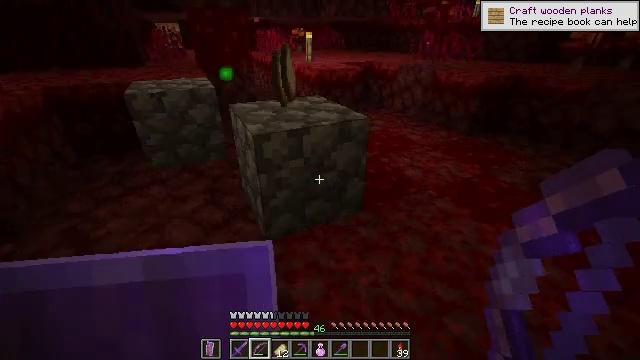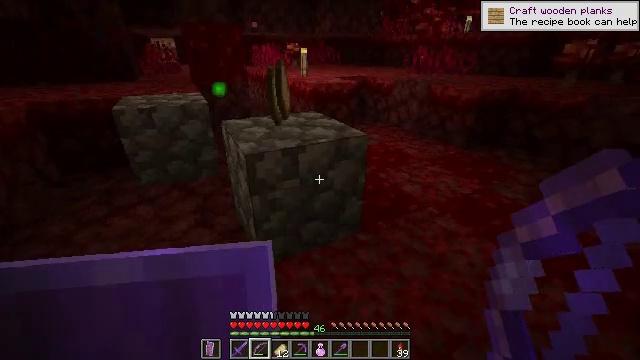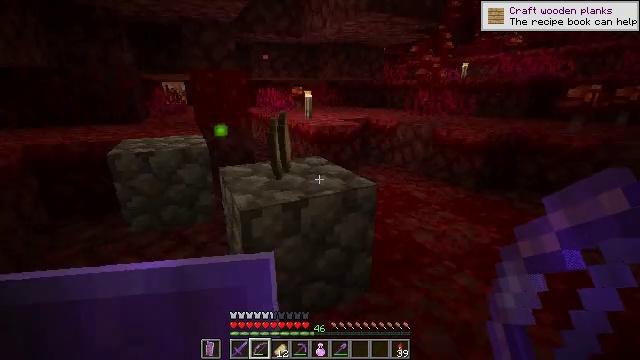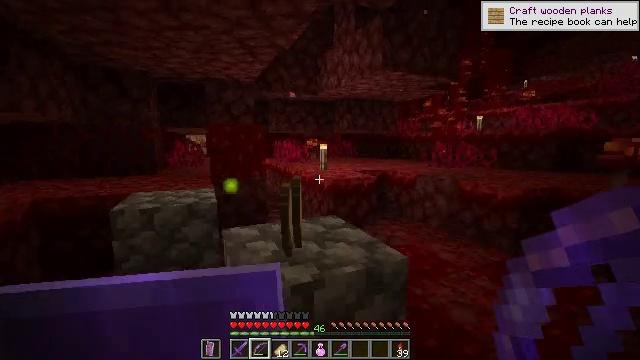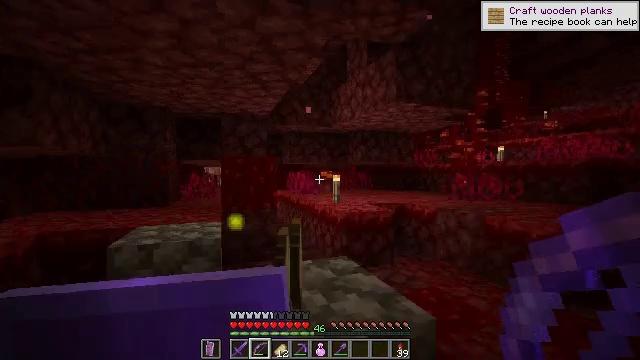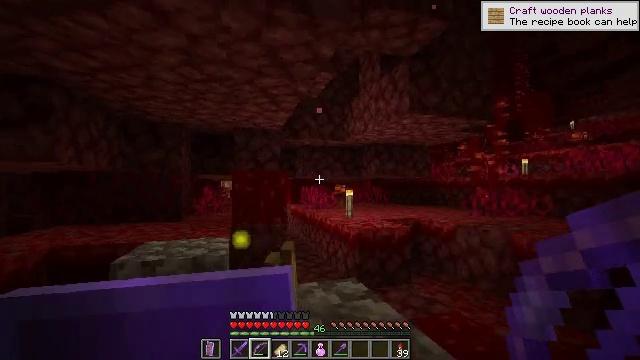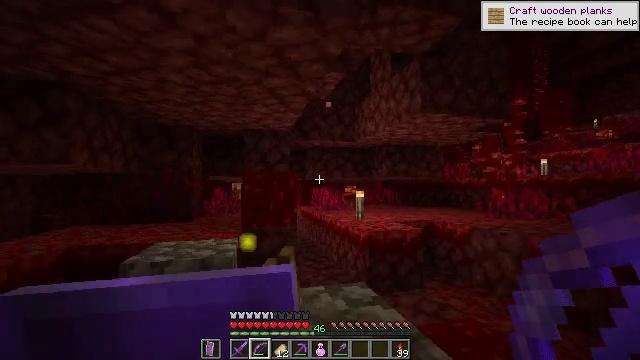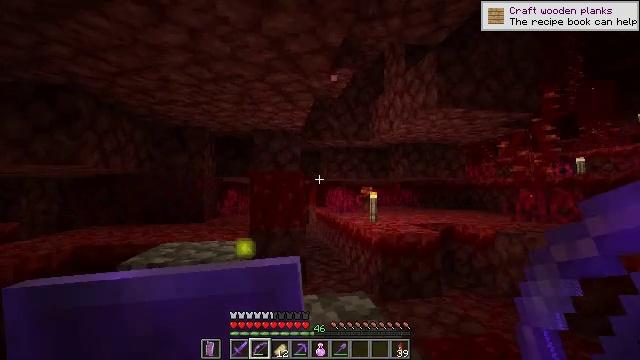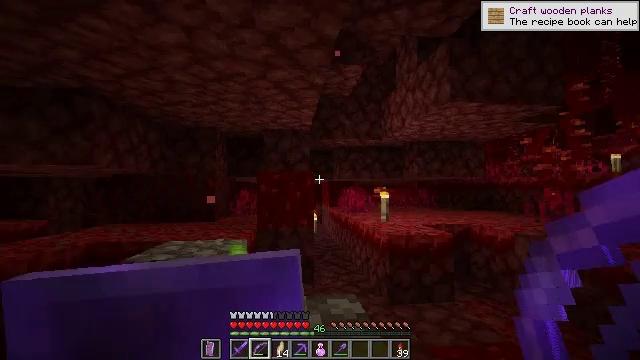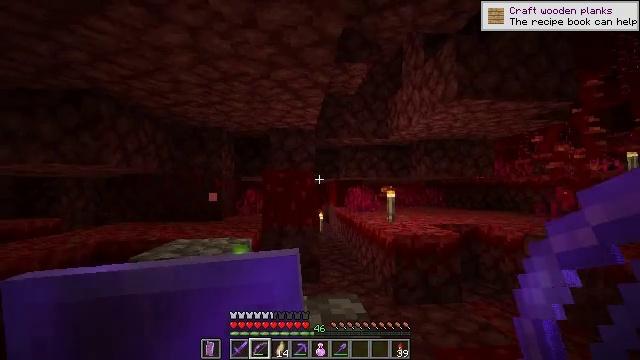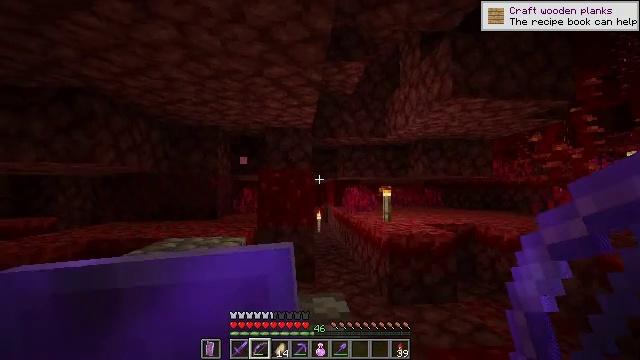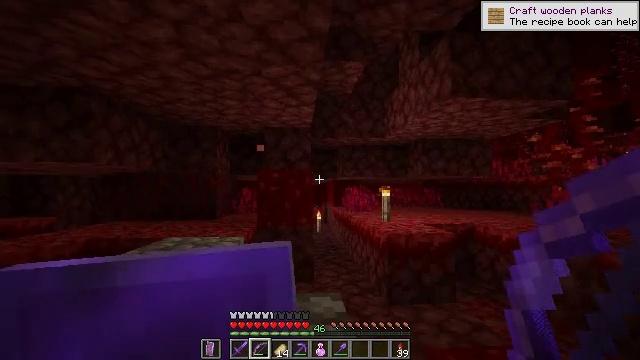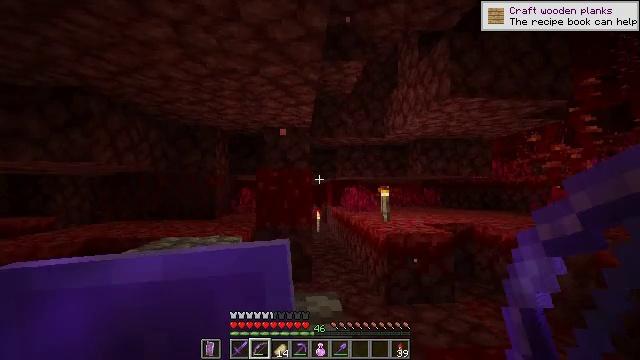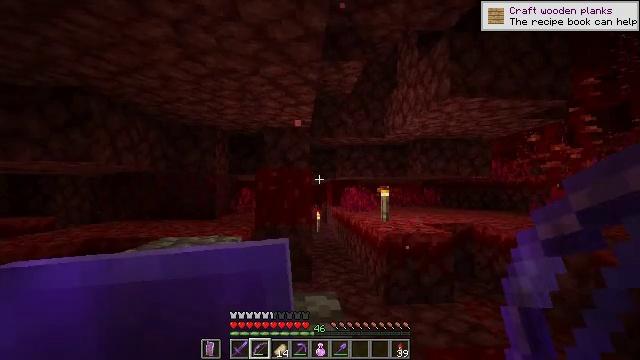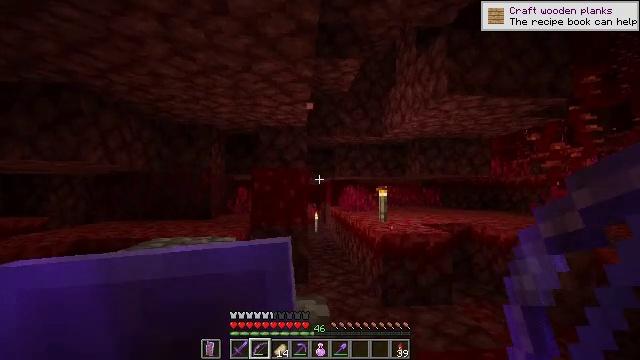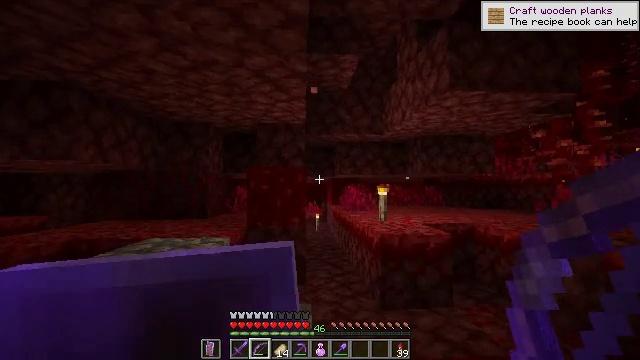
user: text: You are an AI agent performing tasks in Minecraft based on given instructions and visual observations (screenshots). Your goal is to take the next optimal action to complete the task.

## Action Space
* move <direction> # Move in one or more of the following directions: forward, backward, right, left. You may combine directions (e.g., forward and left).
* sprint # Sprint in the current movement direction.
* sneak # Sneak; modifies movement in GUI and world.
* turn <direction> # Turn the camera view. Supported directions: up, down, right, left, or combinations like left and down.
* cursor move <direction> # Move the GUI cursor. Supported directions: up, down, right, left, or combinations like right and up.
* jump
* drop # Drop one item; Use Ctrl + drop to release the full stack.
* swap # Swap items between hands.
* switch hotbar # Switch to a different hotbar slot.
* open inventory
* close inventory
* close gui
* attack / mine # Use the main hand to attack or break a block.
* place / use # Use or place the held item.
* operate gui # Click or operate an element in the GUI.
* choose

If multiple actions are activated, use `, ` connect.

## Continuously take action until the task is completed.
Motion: motion action
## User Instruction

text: craft item air
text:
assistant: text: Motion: move forward, turn right and up
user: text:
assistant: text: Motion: move forward, turn up
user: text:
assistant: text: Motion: move forward, turn left and up
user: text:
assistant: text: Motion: move forward and move right, turn left and up
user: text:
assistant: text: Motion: move forward and move right, turn left and up
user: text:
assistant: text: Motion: move forward and move right, turn left
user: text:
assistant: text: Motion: move right, turn left
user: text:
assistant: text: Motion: turn left
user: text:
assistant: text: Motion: turn left
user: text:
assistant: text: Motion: no_op
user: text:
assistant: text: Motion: no_op
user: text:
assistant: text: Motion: no_op
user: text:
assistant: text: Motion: no_op
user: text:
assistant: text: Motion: move forward and move right
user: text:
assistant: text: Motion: move forward and move right
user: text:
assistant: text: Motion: move forward and move right, turn left
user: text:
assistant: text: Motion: move forward and move right, turn left and down
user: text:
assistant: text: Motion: move forward and move right, turn left and down
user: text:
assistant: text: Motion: move forward and move right, turn left and down
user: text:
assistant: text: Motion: move forward, turn left and down
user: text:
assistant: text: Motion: move forward, turn left
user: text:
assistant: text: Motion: move forward
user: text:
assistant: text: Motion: move forward
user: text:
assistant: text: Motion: move forward
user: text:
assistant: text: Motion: move forward
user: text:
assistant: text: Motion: move forward
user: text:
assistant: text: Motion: move forward
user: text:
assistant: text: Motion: no_op
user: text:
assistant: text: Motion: no_op
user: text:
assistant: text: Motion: no_op